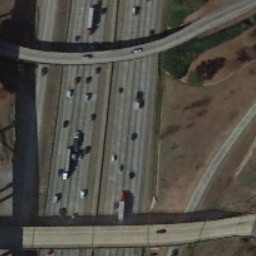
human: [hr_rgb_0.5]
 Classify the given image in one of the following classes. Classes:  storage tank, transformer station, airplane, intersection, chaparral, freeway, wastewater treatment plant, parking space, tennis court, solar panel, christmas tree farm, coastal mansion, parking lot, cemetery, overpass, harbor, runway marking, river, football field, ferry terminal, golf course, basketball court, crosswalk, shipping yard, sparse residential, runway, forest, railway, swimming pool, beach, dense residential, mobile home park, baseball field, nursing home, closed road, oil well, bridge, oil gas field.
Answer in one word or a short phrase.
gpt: overpass